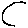
Label: sun